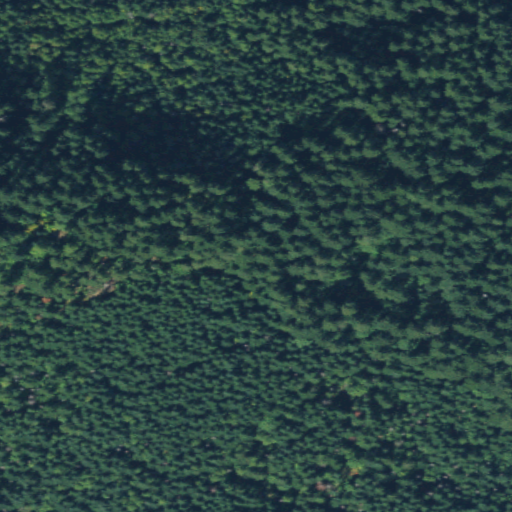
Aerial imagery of mountain in Washington named Kehoe Mountain containing only evergreen forest